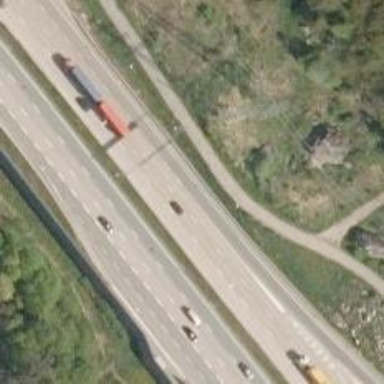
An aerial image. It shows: Asphalt trunk link road.